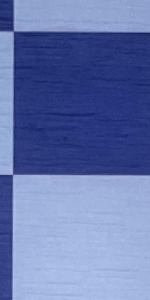
Label: Empty